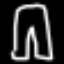
Label: pants